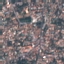
Label: Residential